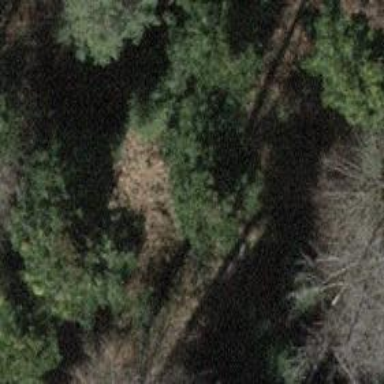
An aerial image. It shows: Grassy track with grade5 tracktype.